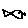
Label: fish